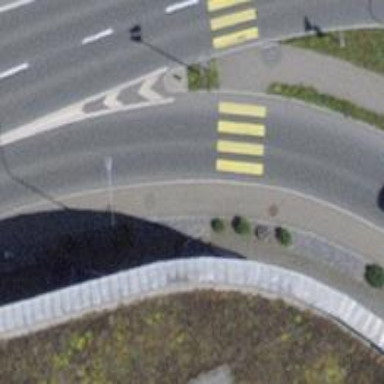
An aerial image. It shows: Pedestrian crossing with zebra markings on footway.